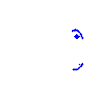
Particle: pion